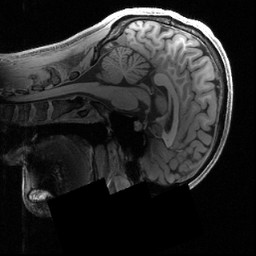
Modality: T1w
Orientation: sagittal
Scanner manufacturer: siemens
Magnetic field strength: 3 T
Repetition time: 2.4 s
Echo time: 0.00222 s